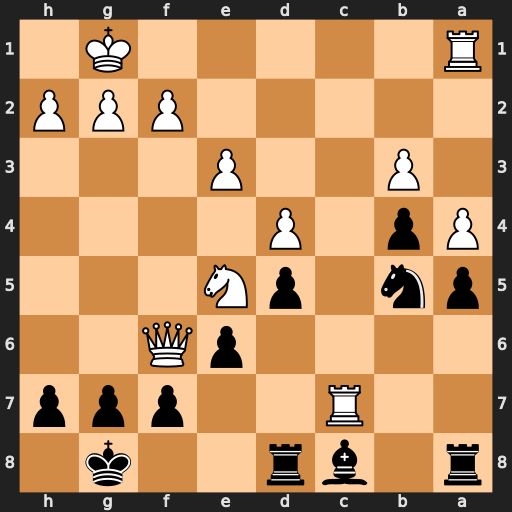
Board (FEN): r1br2k1/2R2ppp/4pQ2/pn1pN3/Pp1P4/1P2P3/5PPP/R5K1
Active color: b
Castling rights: -
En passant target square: -
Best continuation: gxf6 axb5 fxe5